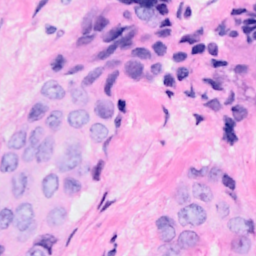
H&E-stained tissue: Breast